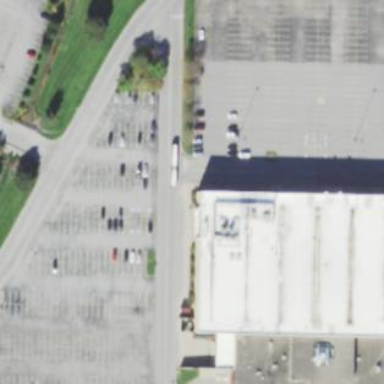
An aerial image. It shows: Department store building.